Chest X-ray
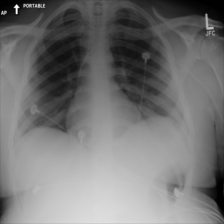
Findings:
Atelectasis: negative
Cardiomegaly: negative
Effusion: negative
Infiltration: positive
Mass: negative
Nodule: negative
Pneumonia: negative
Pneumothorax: negative
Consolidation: negative
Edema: negative
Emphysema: negative
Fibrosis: negative
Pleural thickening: negative
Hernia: negative